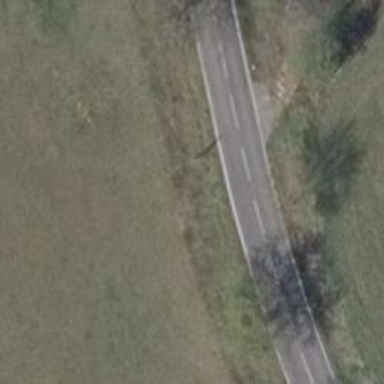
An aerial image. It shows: Tertiary road with asphalt surface.